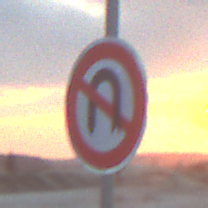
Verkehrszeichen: VerbotWenden
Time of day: SunriseSunset
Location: Outdoor (Beach)
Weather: PartlyCloudy
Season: NotSpecified
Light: Natural